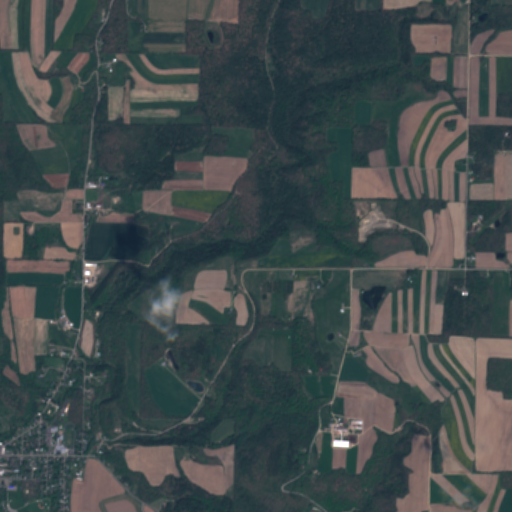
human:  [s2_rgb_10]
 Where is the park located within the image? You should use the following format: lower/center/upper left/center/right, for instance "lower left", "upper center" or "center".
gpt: The park is located in the lower left of the image.
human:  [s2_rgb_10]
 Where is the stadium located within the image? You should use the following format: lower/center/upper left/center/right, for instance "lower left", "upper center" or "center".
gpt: The stadium is located in the lower left of the image.
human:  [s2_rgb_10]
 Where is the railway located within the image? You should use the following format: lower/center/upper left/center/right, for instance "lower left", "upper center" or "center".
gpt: The railway is located in the left of the image.
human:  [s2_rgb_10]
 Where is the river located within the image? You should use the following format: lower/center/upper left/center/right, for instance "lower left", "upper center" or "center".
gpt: The river is located in the lower of the image.
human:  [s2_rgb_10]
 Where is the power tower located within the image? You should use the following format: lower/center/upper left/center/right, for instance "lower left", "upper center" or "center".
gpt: There is no power tower in the image.